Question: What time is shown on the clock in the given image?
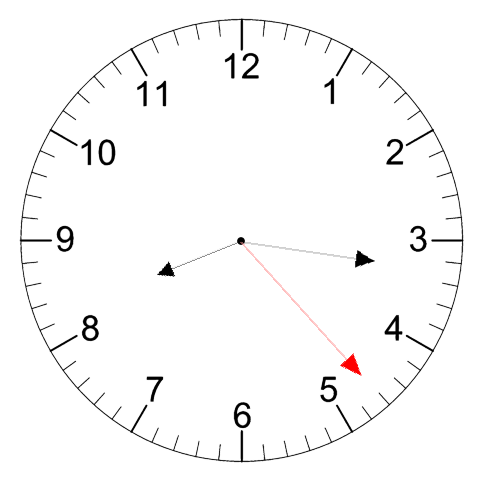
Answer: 08:16:23